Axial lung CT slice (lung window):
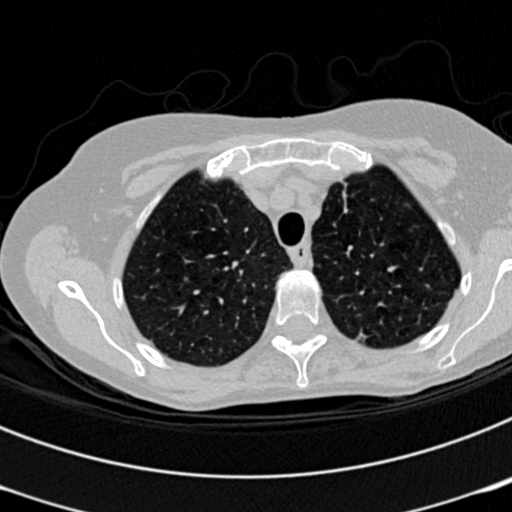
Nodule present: no